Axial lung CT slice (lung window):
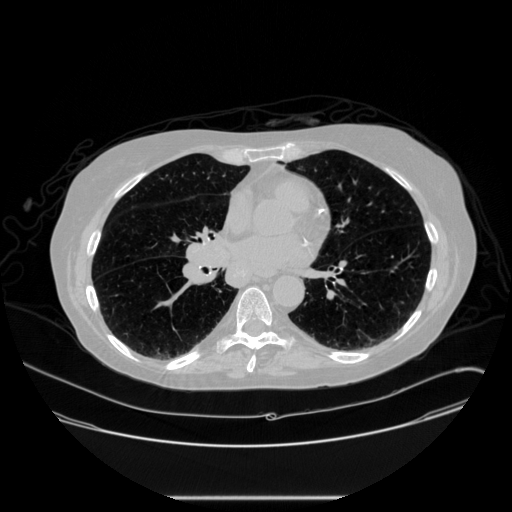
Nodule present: no